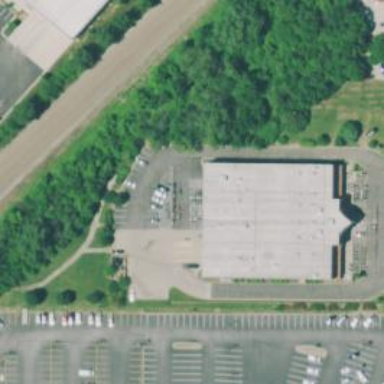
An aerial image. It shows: Building housing motorcycle shop.